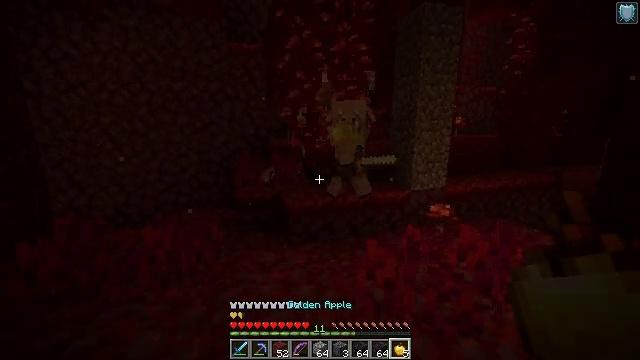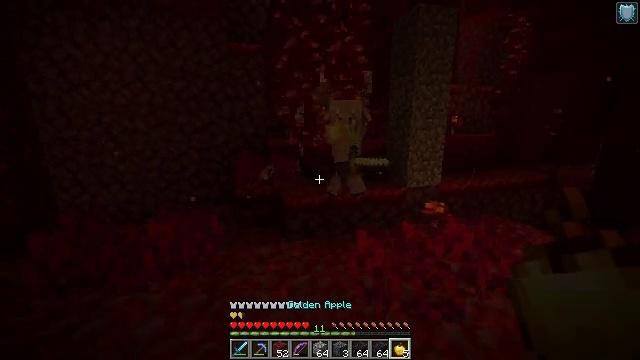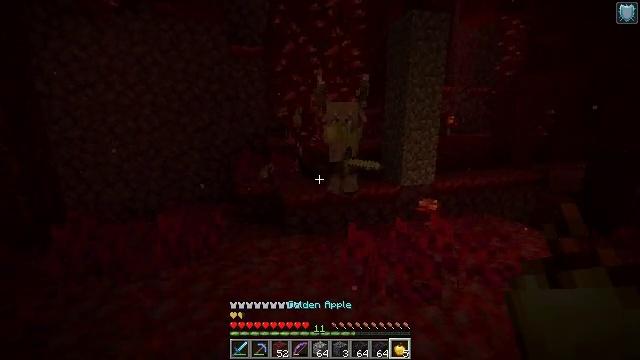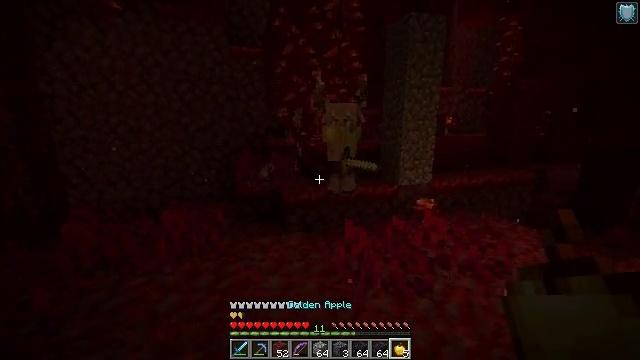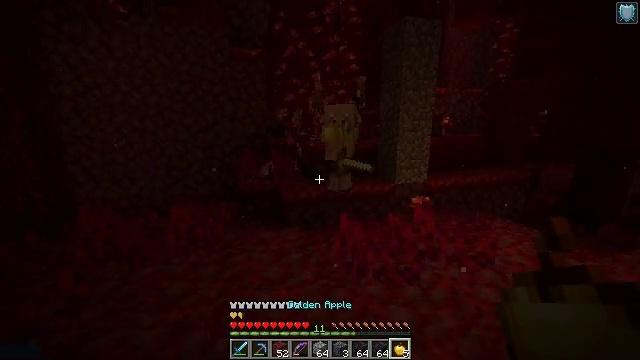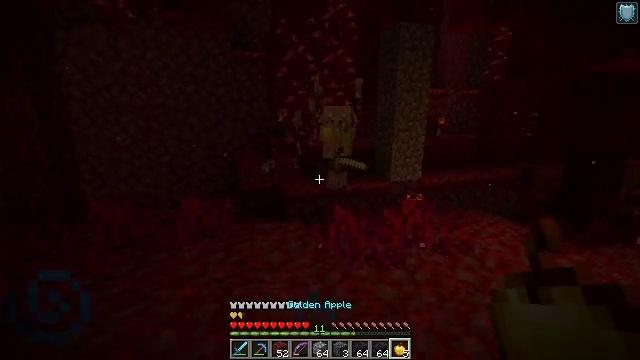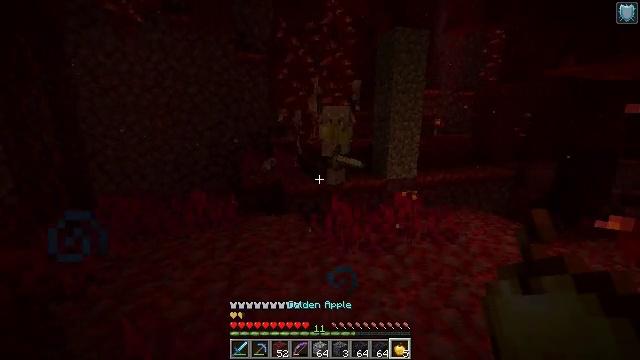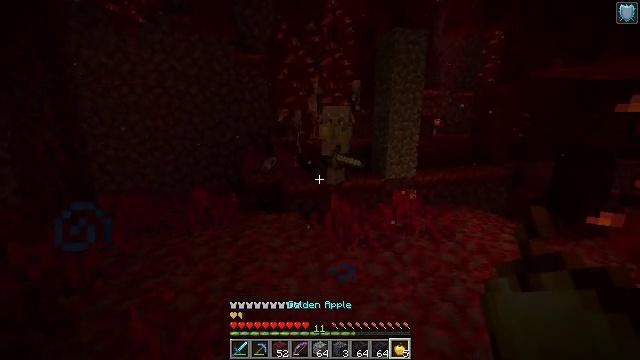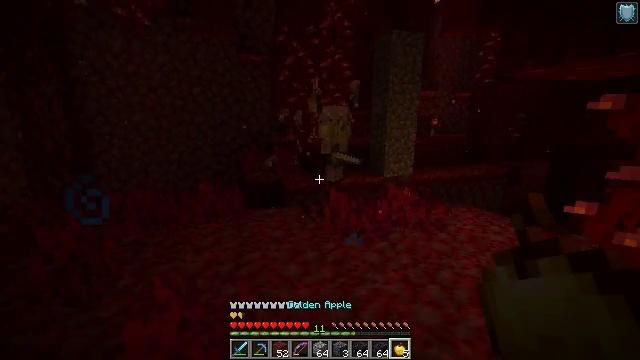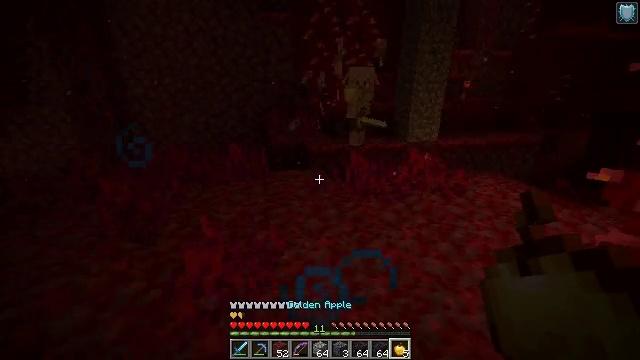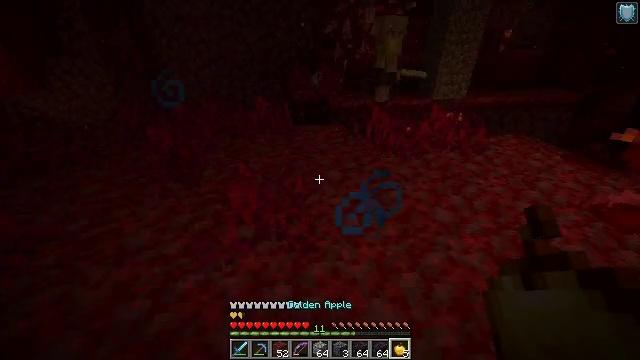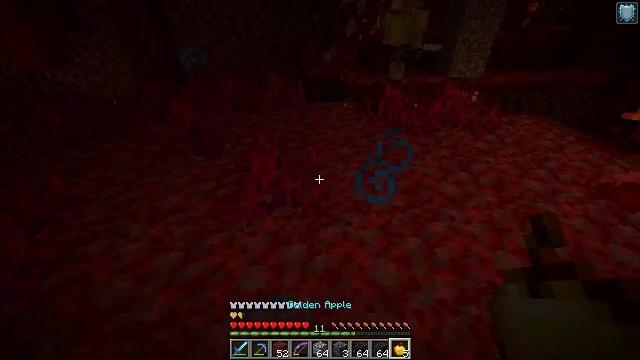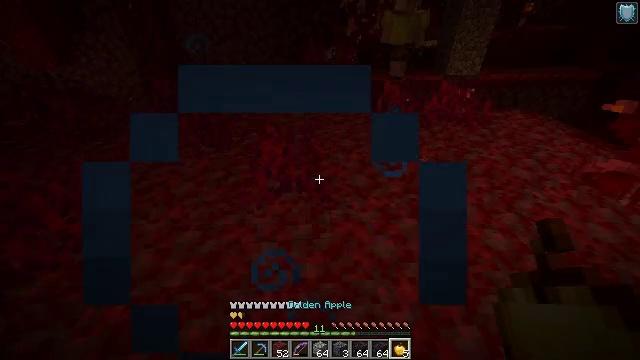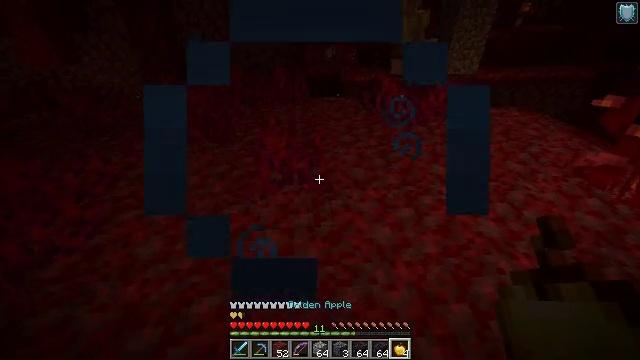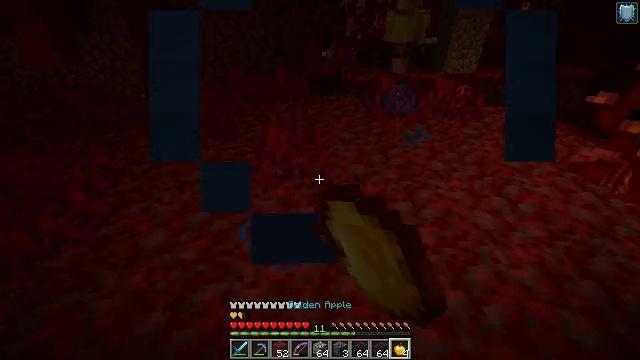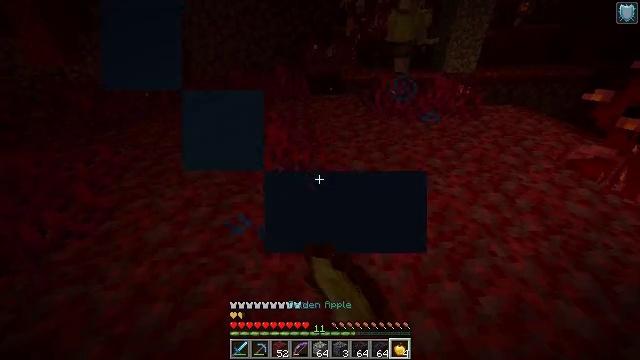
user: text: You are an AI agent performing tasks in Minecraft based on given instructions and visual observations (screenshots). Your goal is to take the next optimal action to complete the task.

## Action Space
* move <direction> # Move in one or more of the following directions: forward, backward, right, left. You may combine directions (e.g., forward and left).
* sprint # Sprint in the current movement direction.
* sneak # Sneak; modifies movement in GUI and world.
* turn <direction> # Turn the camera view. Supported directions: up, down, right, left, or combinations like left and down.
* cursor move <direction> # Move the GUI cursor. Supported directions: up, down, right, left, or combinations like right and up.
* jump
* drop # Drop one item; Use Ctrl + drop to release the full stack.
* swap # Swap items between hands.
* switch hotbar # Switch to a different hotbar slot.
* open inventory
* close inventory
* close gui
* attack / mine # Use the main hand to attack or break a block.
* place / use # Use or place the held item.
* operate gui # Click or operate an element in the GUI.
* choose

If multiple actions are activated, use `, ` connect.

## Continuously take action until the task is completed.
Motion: motion action
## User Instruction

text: Drop a golden apple.
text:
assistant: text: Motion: move back
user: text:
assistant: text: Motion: move back
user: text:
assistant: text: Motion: move back
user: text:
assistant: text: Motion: move back
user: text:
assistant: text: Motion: move back
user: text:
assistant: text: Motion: move back
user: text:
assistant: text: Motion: move back
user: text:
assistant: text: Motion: move back
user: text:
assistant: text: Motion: move back, turn left and down
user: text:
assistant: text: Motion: move back, turn left and down
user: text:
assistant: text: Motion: move back, turn left and down
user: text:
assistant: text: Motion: move back
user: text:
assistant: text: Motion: drop
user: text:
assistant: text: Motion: drop
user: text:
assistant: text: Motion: drop
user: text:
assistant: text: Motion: no_op
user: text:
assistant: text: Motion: no_op
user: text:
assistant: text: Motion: no_op